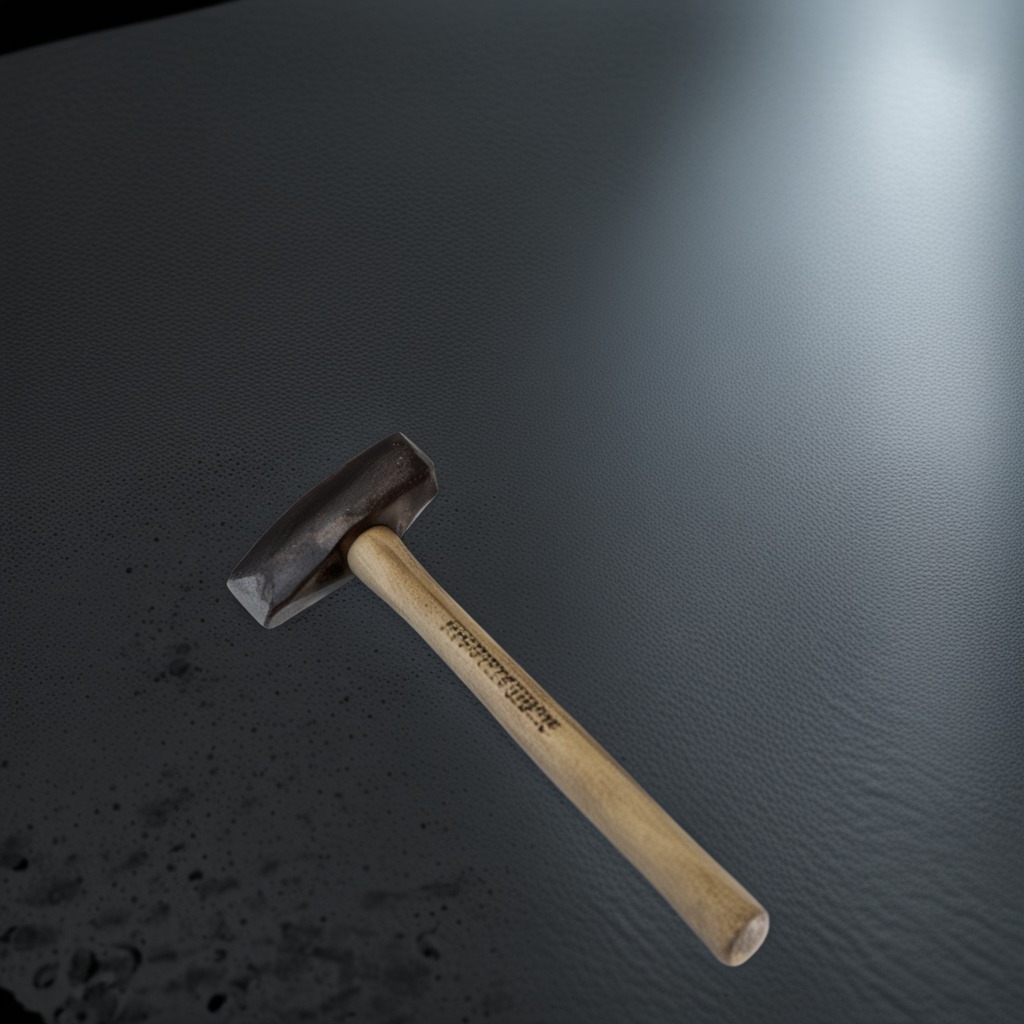
A hammer lies on a clean granite table inside a workshop at night dim ambient light soft shadows worn but